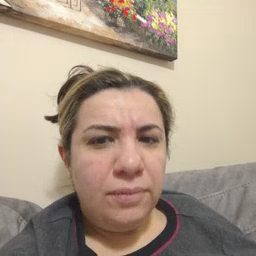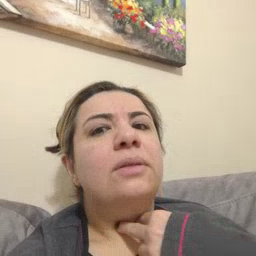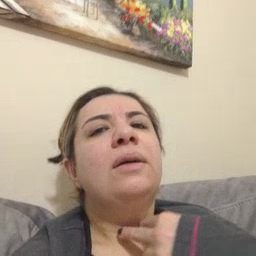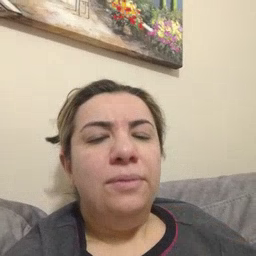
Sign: stuck